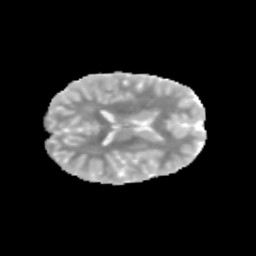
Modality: MD
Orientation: axial
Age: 10
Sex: male
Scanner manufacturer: siemens
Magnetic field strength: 3 T
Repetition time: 3.8 s
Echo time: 0.07 s